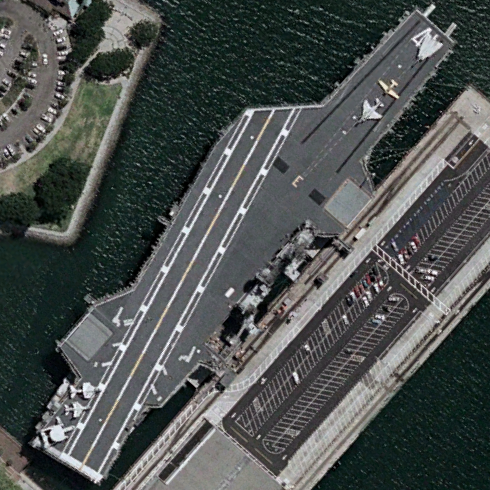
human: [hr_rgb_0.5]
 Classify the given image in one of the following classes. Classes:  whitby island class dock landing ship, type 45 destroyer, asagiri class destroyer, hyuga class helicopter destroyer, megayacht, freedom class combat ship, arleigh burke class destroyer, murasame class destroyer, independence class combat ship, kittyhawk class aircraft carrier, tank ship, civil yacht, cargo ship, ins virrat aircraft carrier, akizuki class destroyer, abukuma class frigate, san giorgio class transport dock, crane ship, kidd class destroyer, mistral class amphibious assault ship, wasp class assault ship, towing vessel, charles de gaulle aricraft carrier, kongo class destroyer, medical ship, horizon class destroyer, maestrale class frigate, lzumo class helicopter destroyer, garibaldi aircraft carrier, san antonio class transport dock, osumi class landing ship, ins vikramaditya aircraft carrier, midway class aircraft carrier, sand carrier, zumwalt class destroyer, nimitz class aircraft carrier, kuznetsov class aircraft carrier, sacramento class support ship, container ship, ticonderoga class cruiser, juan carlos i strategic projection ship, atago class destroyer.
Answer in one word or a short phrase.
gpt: Midway class aircraft carrier